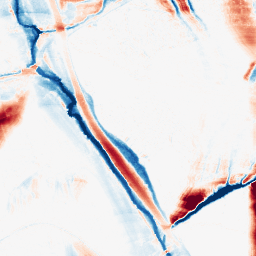
Category: morphological
Decomposition family: morphological_ellipse
Decomposition parameters: operation: average
width: 10
height: 50
Upsampling method: quintic
Upsampling parameters: scale: 2
Upsampling scale: 2